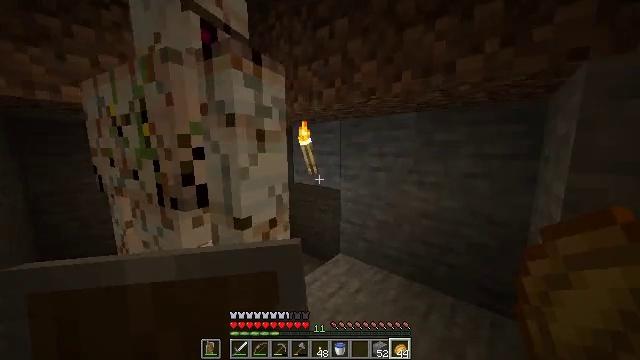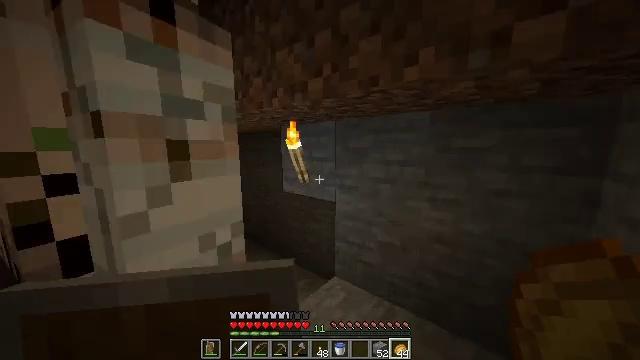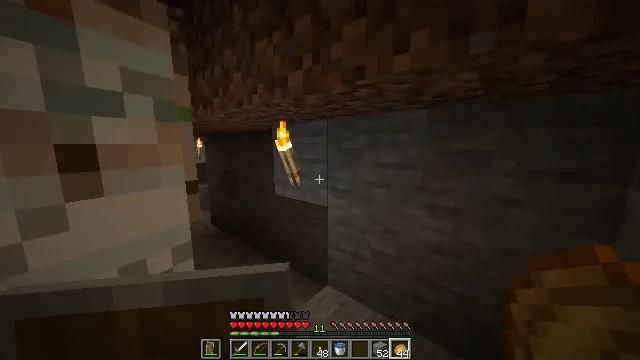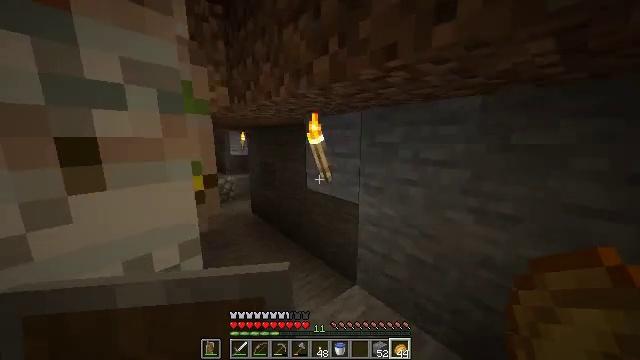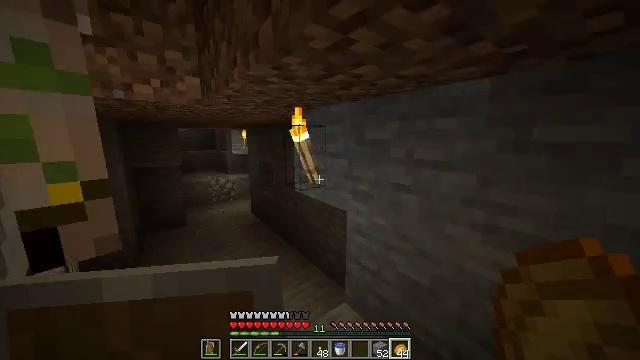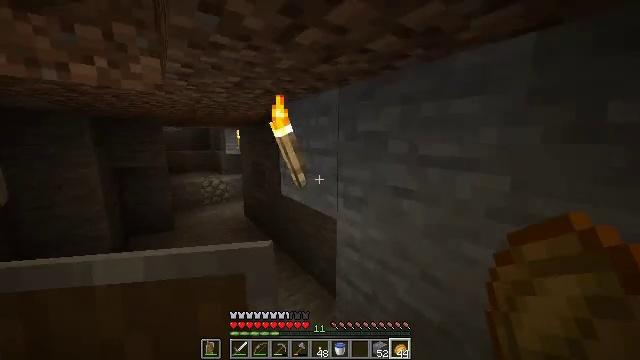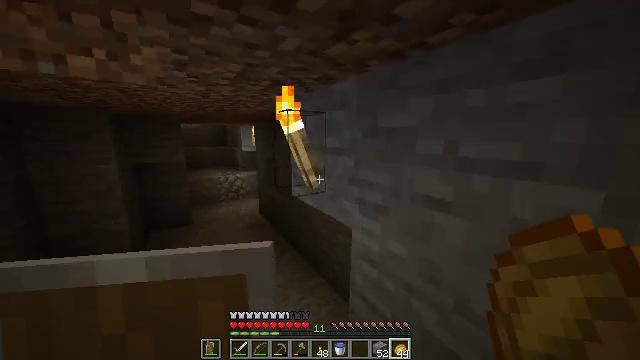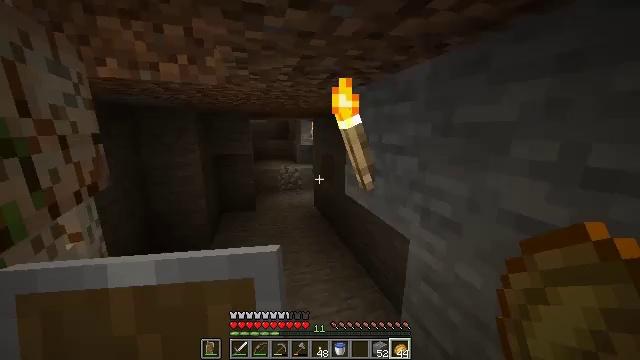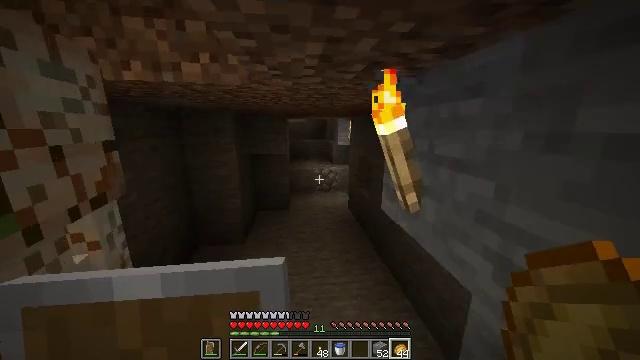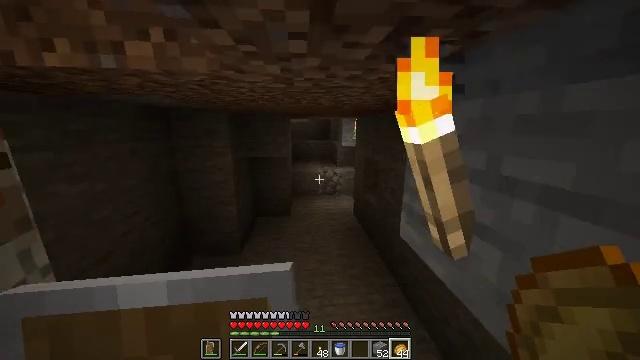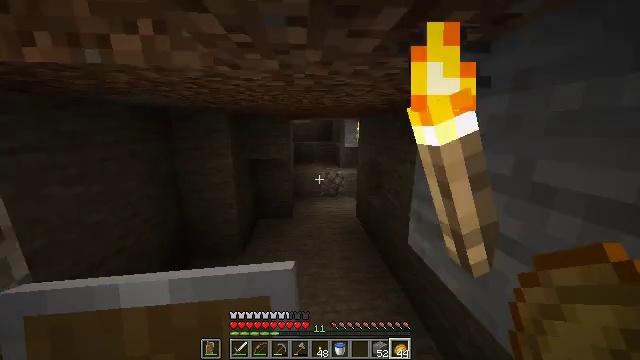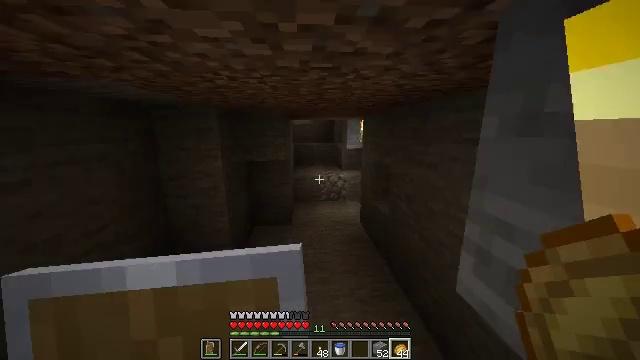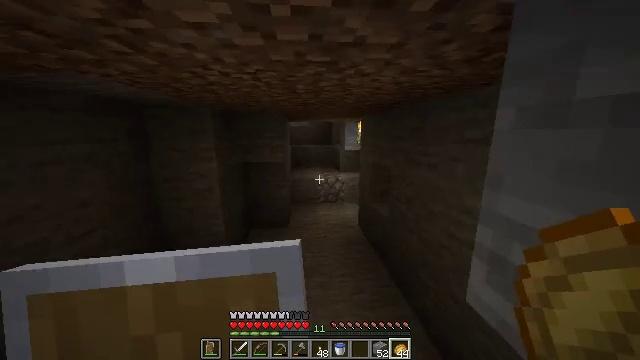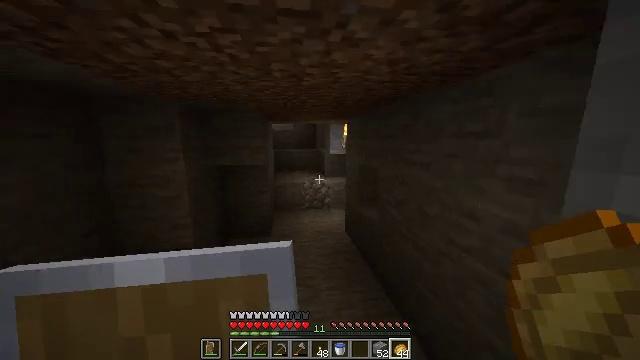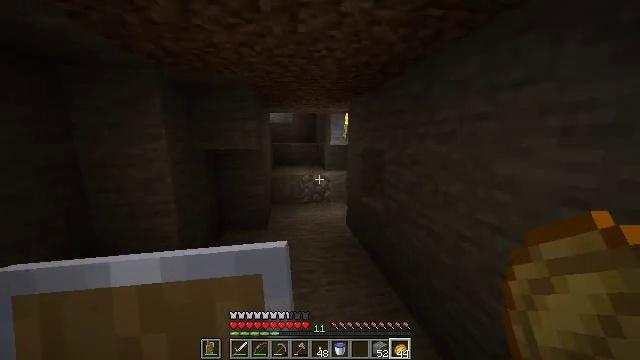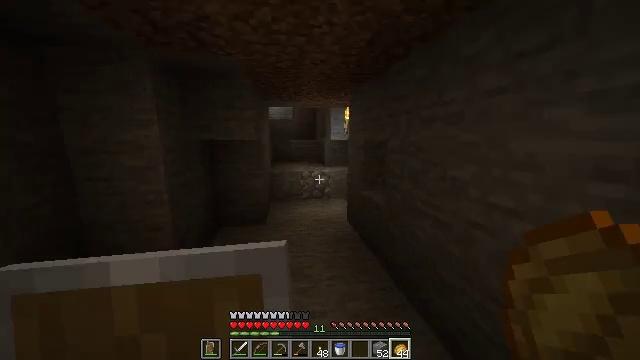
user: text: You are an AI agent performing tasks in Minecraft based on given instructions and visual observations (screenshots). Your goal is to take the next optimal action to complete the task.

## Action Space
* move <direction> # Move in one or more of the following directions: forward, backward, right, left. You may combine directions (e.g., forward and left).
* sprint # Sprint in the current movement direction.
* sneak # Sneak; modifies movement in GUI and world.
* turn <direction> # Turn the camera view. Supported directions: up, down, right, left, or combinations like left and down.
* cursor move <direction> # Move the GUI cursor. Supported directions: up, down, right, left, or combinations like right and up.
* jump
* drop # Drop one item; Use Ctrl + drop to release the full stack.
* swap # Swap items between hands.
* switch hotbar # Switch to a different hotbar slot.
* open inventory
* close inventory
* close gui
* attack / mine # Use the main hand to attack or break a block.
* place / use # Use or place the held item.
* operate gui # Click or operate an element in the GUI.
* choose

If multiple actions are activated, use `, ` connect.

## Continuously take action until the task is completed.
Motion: motion action
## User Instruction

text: Reclaim the chest into your inventory.
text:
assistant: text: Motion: move forward and move right
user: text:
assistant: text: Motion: move forward and move right
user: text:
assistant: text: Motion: move forward and move right, turn left and down
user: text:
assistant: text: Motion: move forward, turn left
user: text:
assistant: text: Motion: move forward
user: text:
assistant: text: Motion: move forward, turn left
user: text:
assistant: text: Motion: move forward, turn left and down
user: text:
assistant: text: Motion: move forward, turn left
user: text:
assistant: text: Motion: move forward, turn left
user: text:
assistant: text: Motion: move forward, sprint
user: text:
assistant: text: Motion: move forward, sprint
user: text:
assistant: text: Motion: move forward, sprint
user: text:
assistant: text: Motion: move forward, turn right and up
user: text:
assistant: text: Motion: move forward
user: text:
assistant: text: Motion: move forward
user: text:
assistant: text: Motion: move forward
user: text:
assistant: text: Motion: move forward
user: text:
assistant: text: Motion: move forward
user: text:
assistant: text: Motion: move forward
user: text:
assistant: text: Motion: move forward
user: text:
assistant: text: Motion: move forward, turn left and up
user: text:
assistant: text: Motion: move forward, turn left
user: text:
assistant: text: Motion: move forward, turn up
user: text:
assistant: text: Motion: move forward, turn up
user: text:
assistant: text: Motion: move forward, turn up
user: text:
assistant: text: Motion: move forward
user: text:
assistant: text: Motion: move forward
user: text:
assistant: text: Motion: move forward
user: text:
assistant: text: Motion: move forward
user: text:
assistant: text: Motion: move forward